Field crop: maize
Growth stage: 2
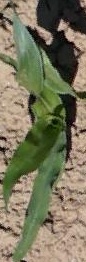
Species: maize